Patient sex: M
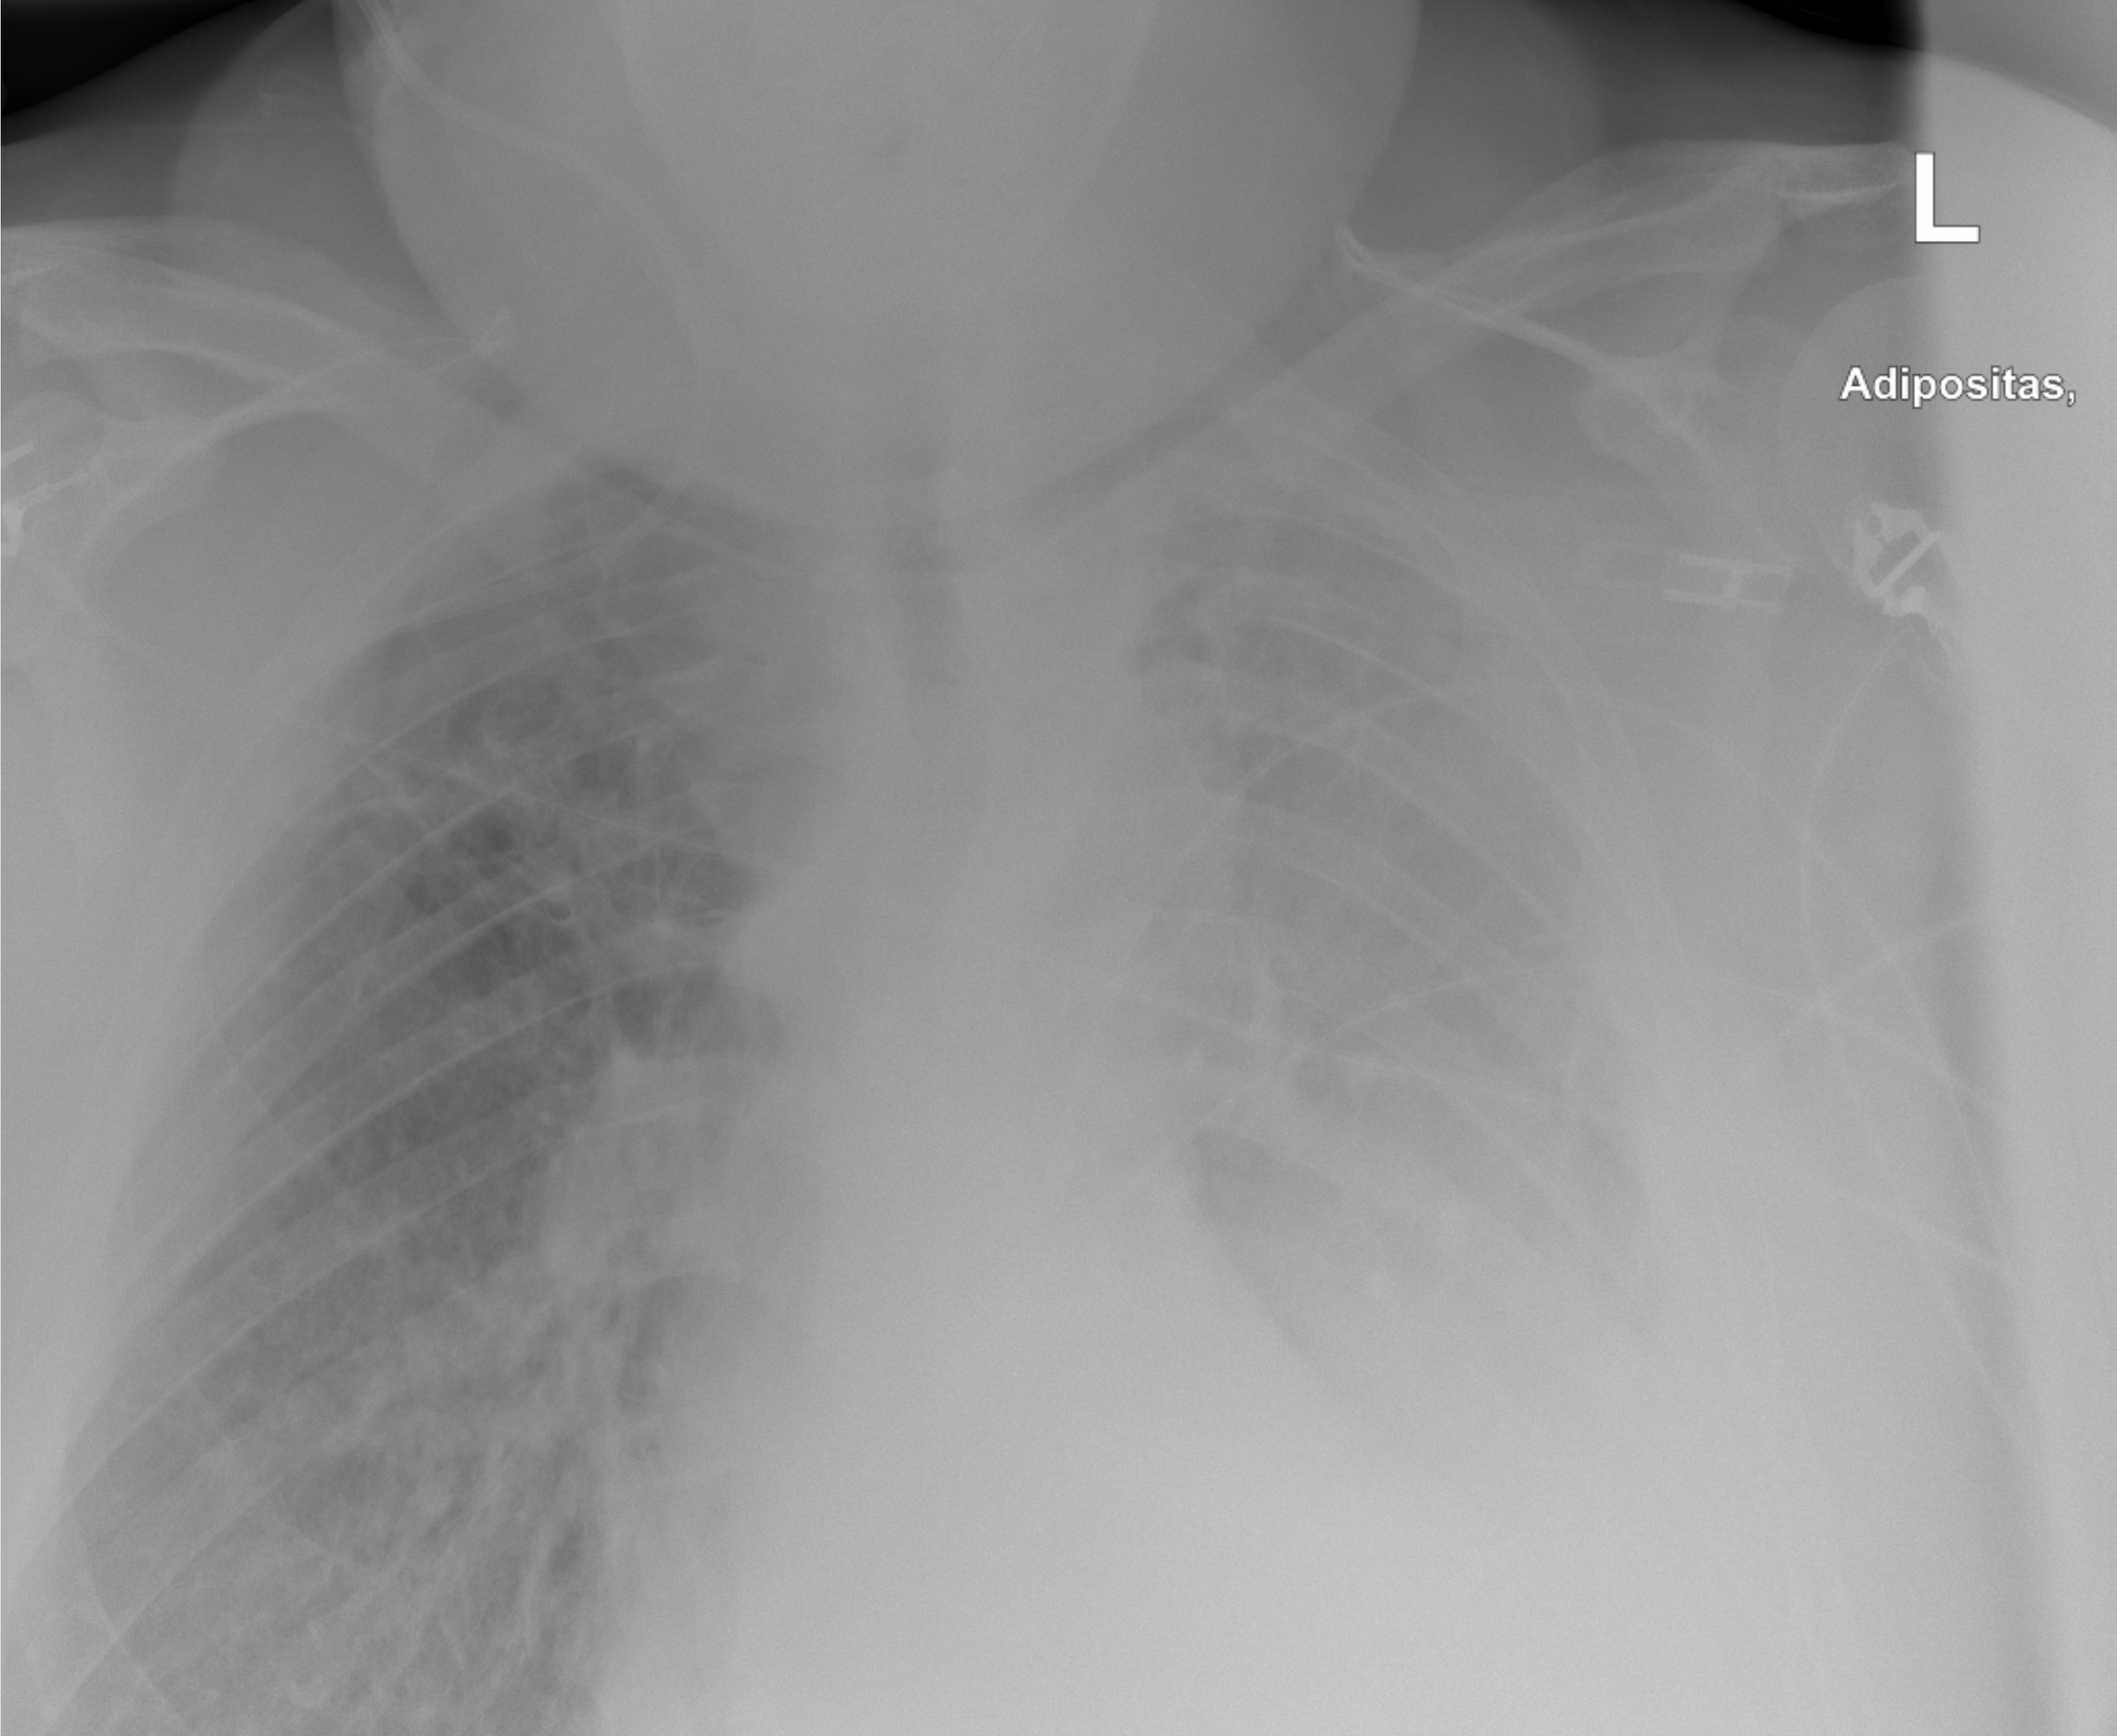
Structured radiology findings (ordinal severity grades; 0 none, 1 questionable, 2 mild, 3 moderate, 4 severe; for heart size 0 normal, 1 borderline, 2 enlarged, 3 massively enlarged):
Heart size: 0
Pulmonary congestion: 1
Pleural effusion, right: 0
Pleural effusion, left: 3
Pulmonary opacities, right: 0
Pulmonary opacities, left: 0
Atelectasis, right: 0
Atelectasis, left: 3